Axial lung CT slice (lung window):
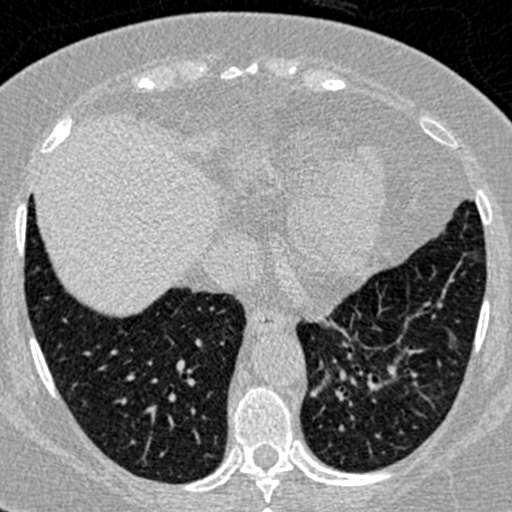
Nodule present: no